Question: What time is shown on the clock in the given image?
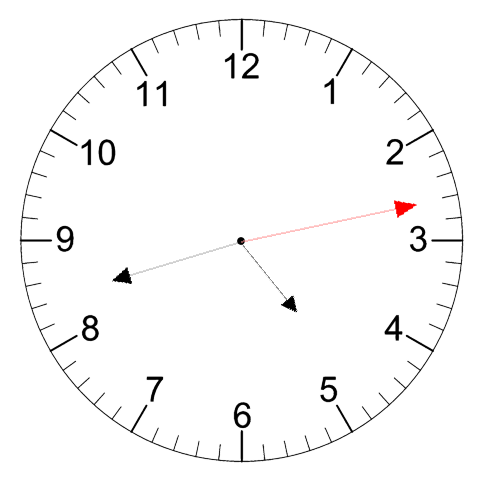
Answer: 04:42:13